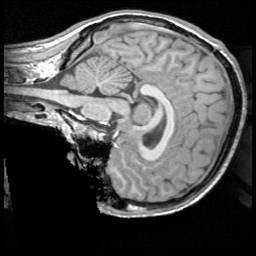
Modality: T1w
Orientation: sagittal